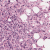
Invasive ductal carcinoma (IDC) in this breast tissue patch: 1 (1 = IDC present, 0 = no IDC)